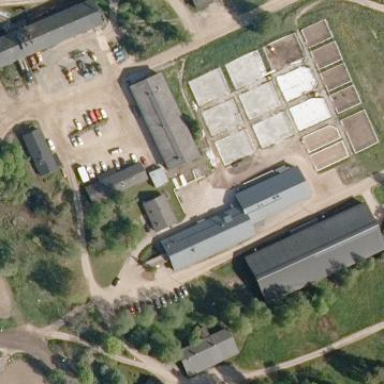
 located on leisure land for horse riding."